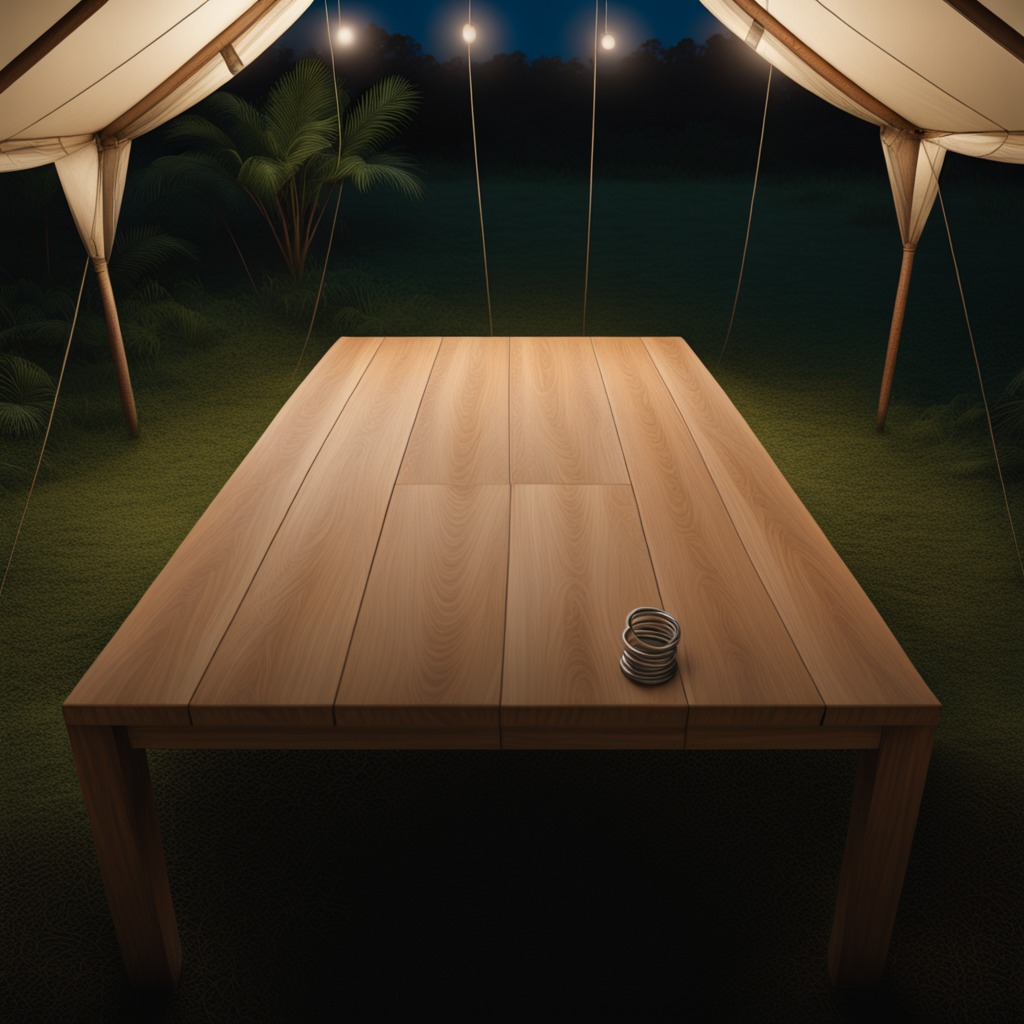
A coiled metal spring lies on a wooden table inside a jungle field workshop tent at night.